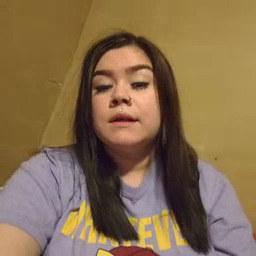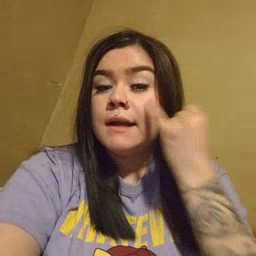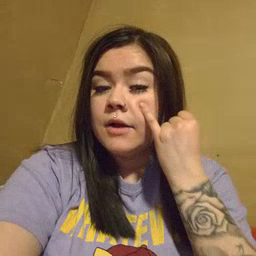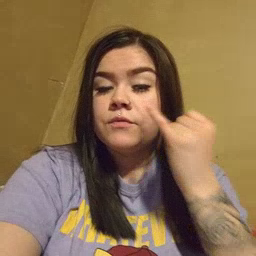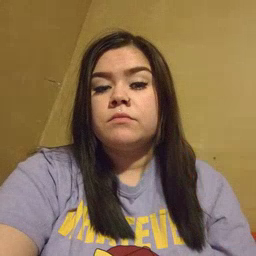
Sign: if